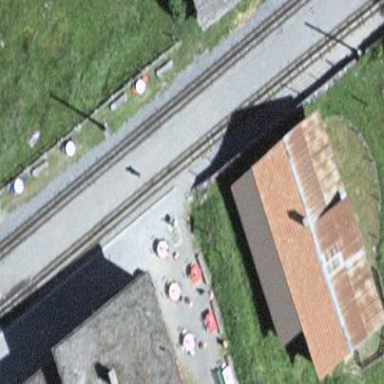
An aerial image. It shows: Platform for public transport and railway services.